Question: I follow by entity framework example :
<URL>
and I have problem with Identity Columns.
Here is part of code of creating database:
'''
CREATE TABLE [dbo].[Person](
[PersonID] [int] IDENTITY(1,1) NOT NULL,
<URL> NOT NULL,
<URL> NOT NULL,
[HireDate] [datetime] NULL,
[EnrollmentDate] [datetime] NULL,
CONSTRAINT [PK_School.Student] PRIMARY KEY CLUSTERED
(
[PersonID] ASC
)WITH (IGNORE_DUP_KEY = OFF) ON [PRIMARY]
) ON [PRIMARY]
END
GO
'''
In VS 2010 I build .edmx and at model I see that Person StoreGeneratedPattern is set to Identity.
But when I want to create Person, by :

Why I must put id, if this column is autoincrement?
EDITL
I thought that I found the way to resolve my problem by:
'''
var schoolContext = new SchoolEntities();
schoolContext.AddToPeople(new Person() { LastName = "Gates", FirstName = "Bil" });
schoolContext.SaveChanges();
'''
because it added Bill to persons, but...because PersonID is not nullable, and it inserted him with id 0. When I tried add another person the same way of course I get error about primary key :)
So still with nothing...
Any ideas ?
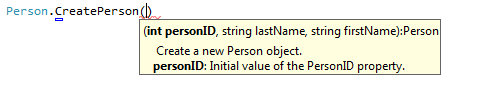
Answer: I cannot tell you why the EF team chose to do it this way - my only guess would be that the code generation that create the 'CreatePerson' method doesn't check to see whether or not the ID is an autoincrement and just creates a method that will work in any circumstance - whether the ID is autoincrement or not.
If this really bothers you, you can also benefit from the fact that the generated entity class 'Person' is defined as a , so you can extend it easily. Create a new class file called e.g. 'PersonEx.cs' and extend that partial class:
'''
public partial class Person
{
public static Person CreatePerson(string lastName, string firstName)
{
return CreatePerson(-1, lastName, firstName);
}
}
'''
Now, you can easily create your 'Person' entities without specifying an ID, and add them to your data:
'''
using(SchoolEntities context = new SchoolEntities())
{
Person newPerson = Person.CreatePerson("Gates", "Bill");
context.AddToPeople(newPerson);
context.SaveChanges();
int newID = newPerson.PersonID;
}
'''
It's not a perfect solution - but it should work just fine (at least it does for me).